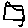
Label: house